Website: walmart
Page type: address-validator
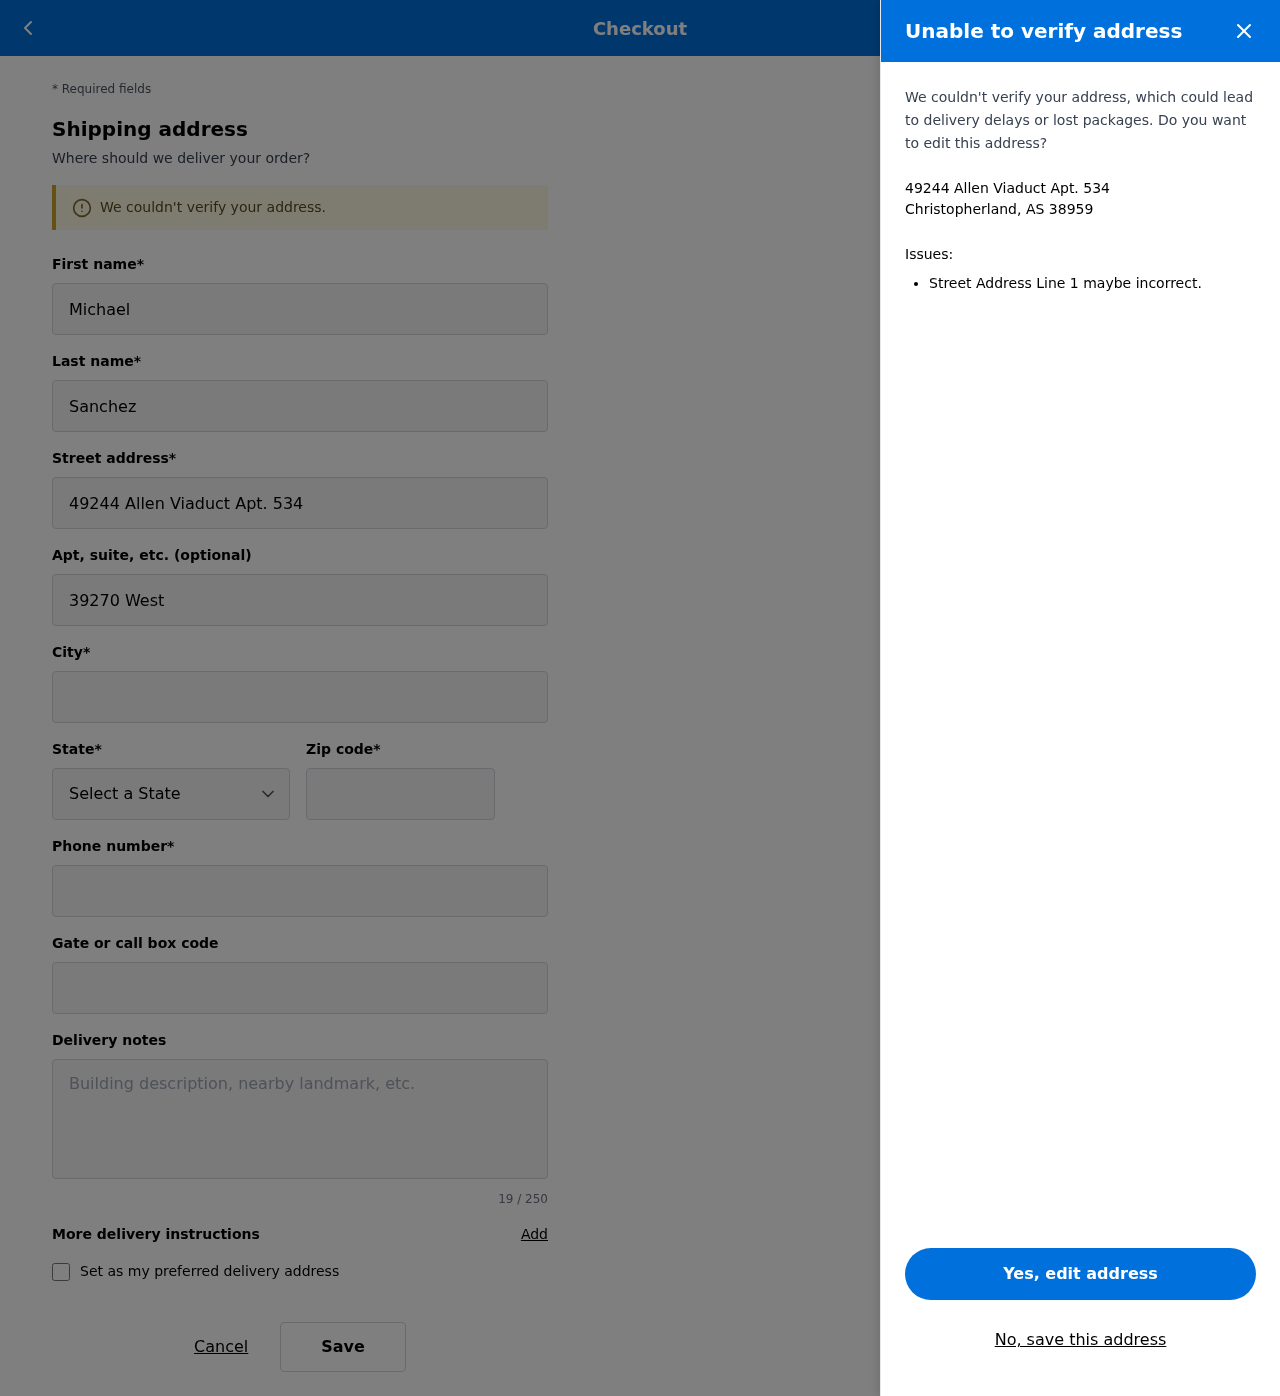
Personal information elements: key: PII_CITY_STATE_ZIP
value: Christopherland, AS 38959
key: PII_DELIVERY_INSTRUCTIONS
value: Leave at front door
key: PII_STATE_ABBR
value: AS
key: PII_STREET
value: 49244 Allen Viaduct Apt. 534
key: PII_FIRSTNAME
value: Michael
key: PII_LASTNAME
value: Sanchez
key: PII_STREET2
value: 39270 West Ville
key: PII_CITY
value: Christopherland
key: PII_POSTCODE
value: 38959
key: PII_PHONE
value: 9342189963
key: PII_SECURITY_CODE
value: FS12